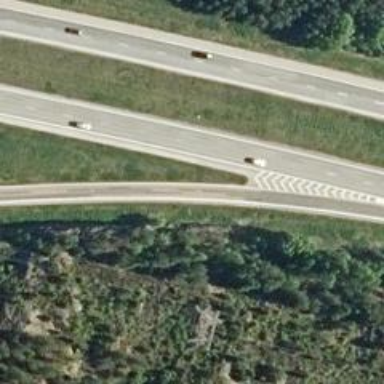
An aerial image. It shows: Motorway link.